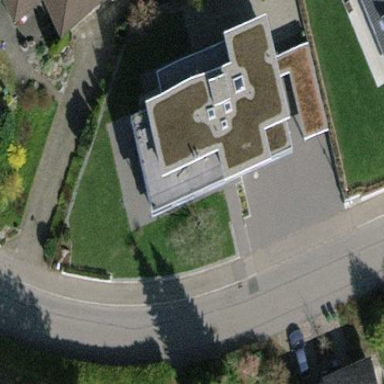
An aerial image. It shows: Detached building.